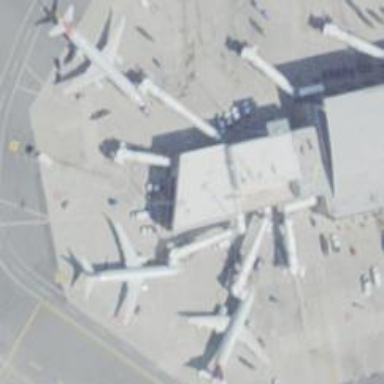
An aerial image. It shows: Airport gate.